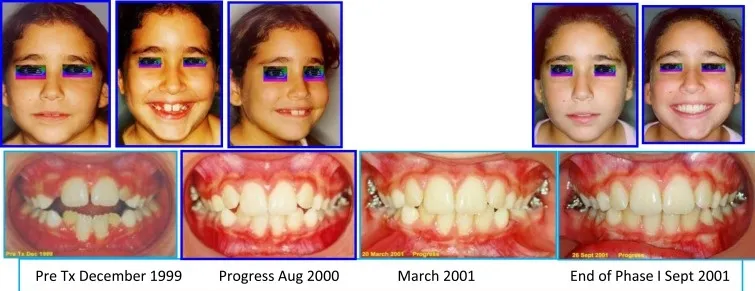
Facial & occlusal features (pretreatment, early & end of phase I). Case #2.
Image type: radiology (ct)